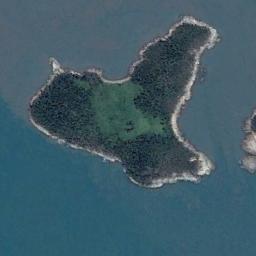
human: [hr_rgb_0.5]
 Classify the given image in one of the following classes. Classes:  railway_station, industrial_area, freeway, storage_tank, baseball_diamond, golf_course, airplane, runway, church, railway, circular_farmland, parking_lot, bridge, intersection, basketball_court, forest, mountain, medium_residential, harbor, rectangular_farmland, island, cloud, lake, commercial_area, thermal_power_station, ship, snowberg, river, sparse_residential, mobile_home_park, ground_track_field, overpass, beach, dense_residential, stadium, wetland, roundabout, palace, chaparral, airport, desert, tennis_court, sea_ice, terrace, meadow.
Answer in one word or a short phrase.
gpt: island